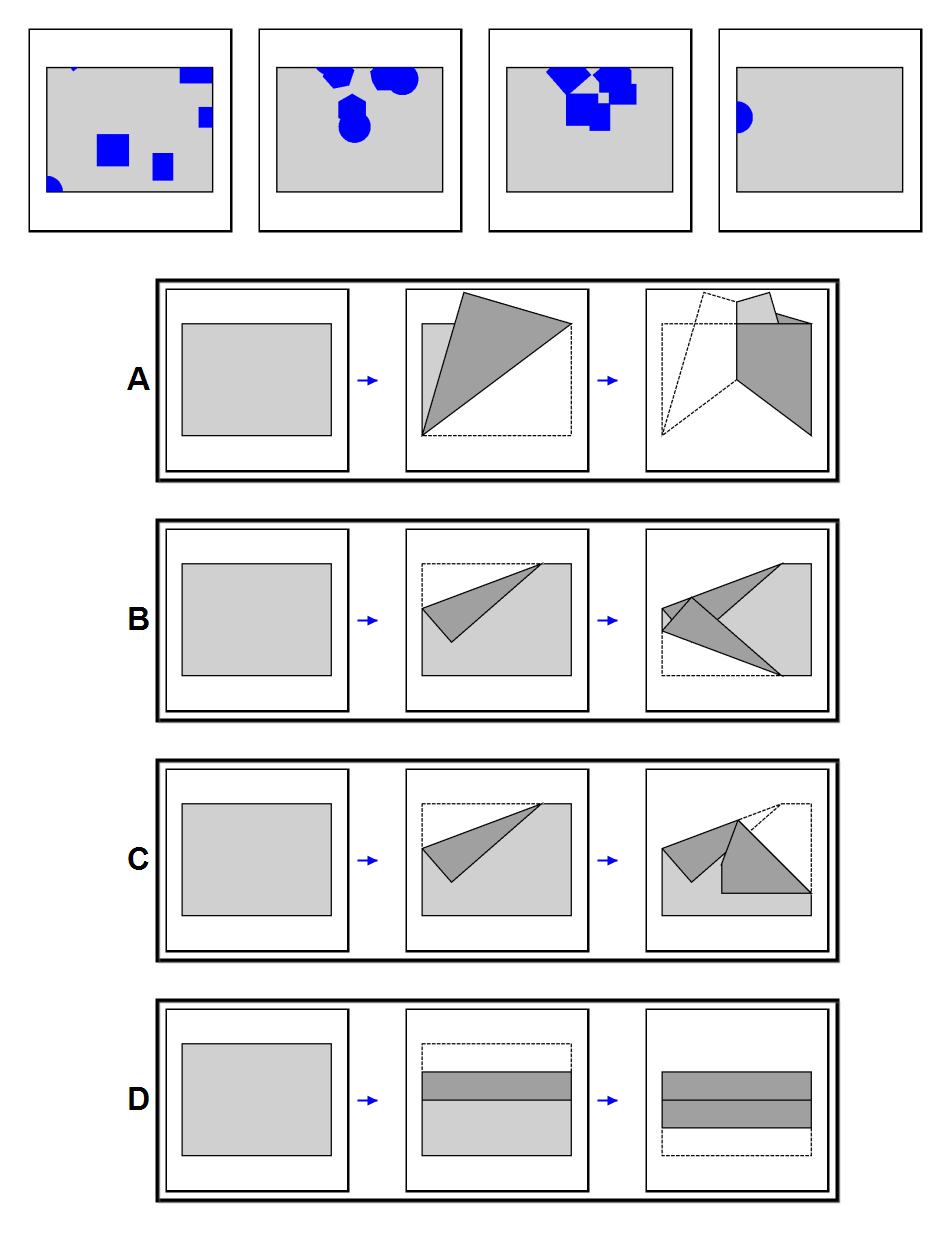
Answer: C